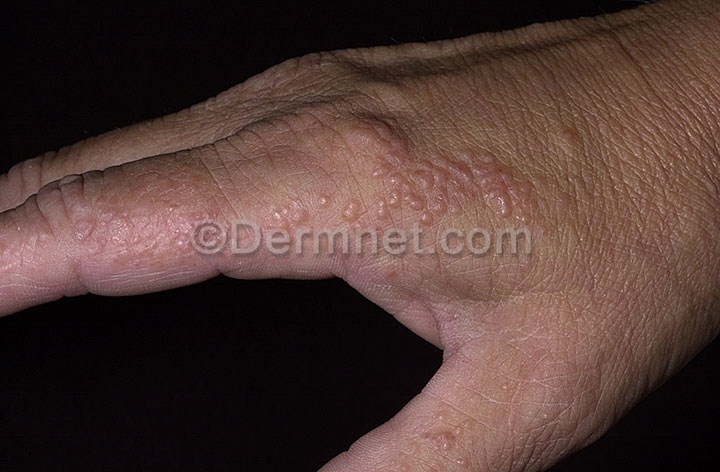
Disease: Eczema Photos